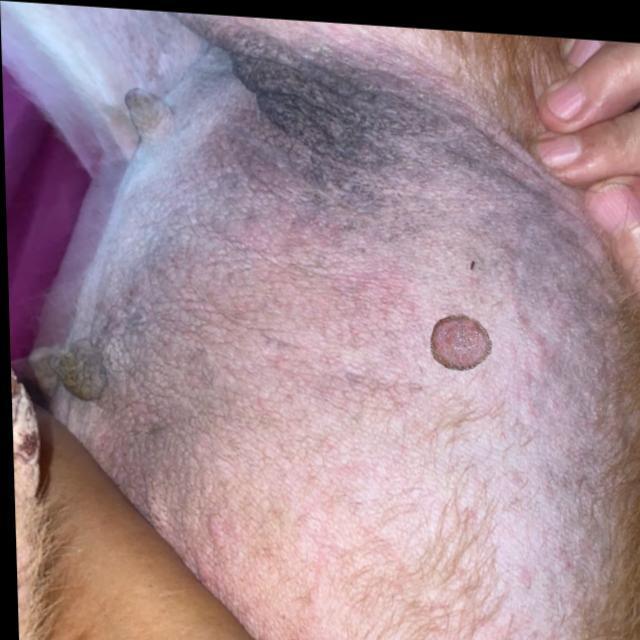
Canine ringworm (Dermatophytosis) — fungal infection caused by Microsporum or Trichophyton. Presents with circular alopecia, scaling, crusting, and broken hairs.